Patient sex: M
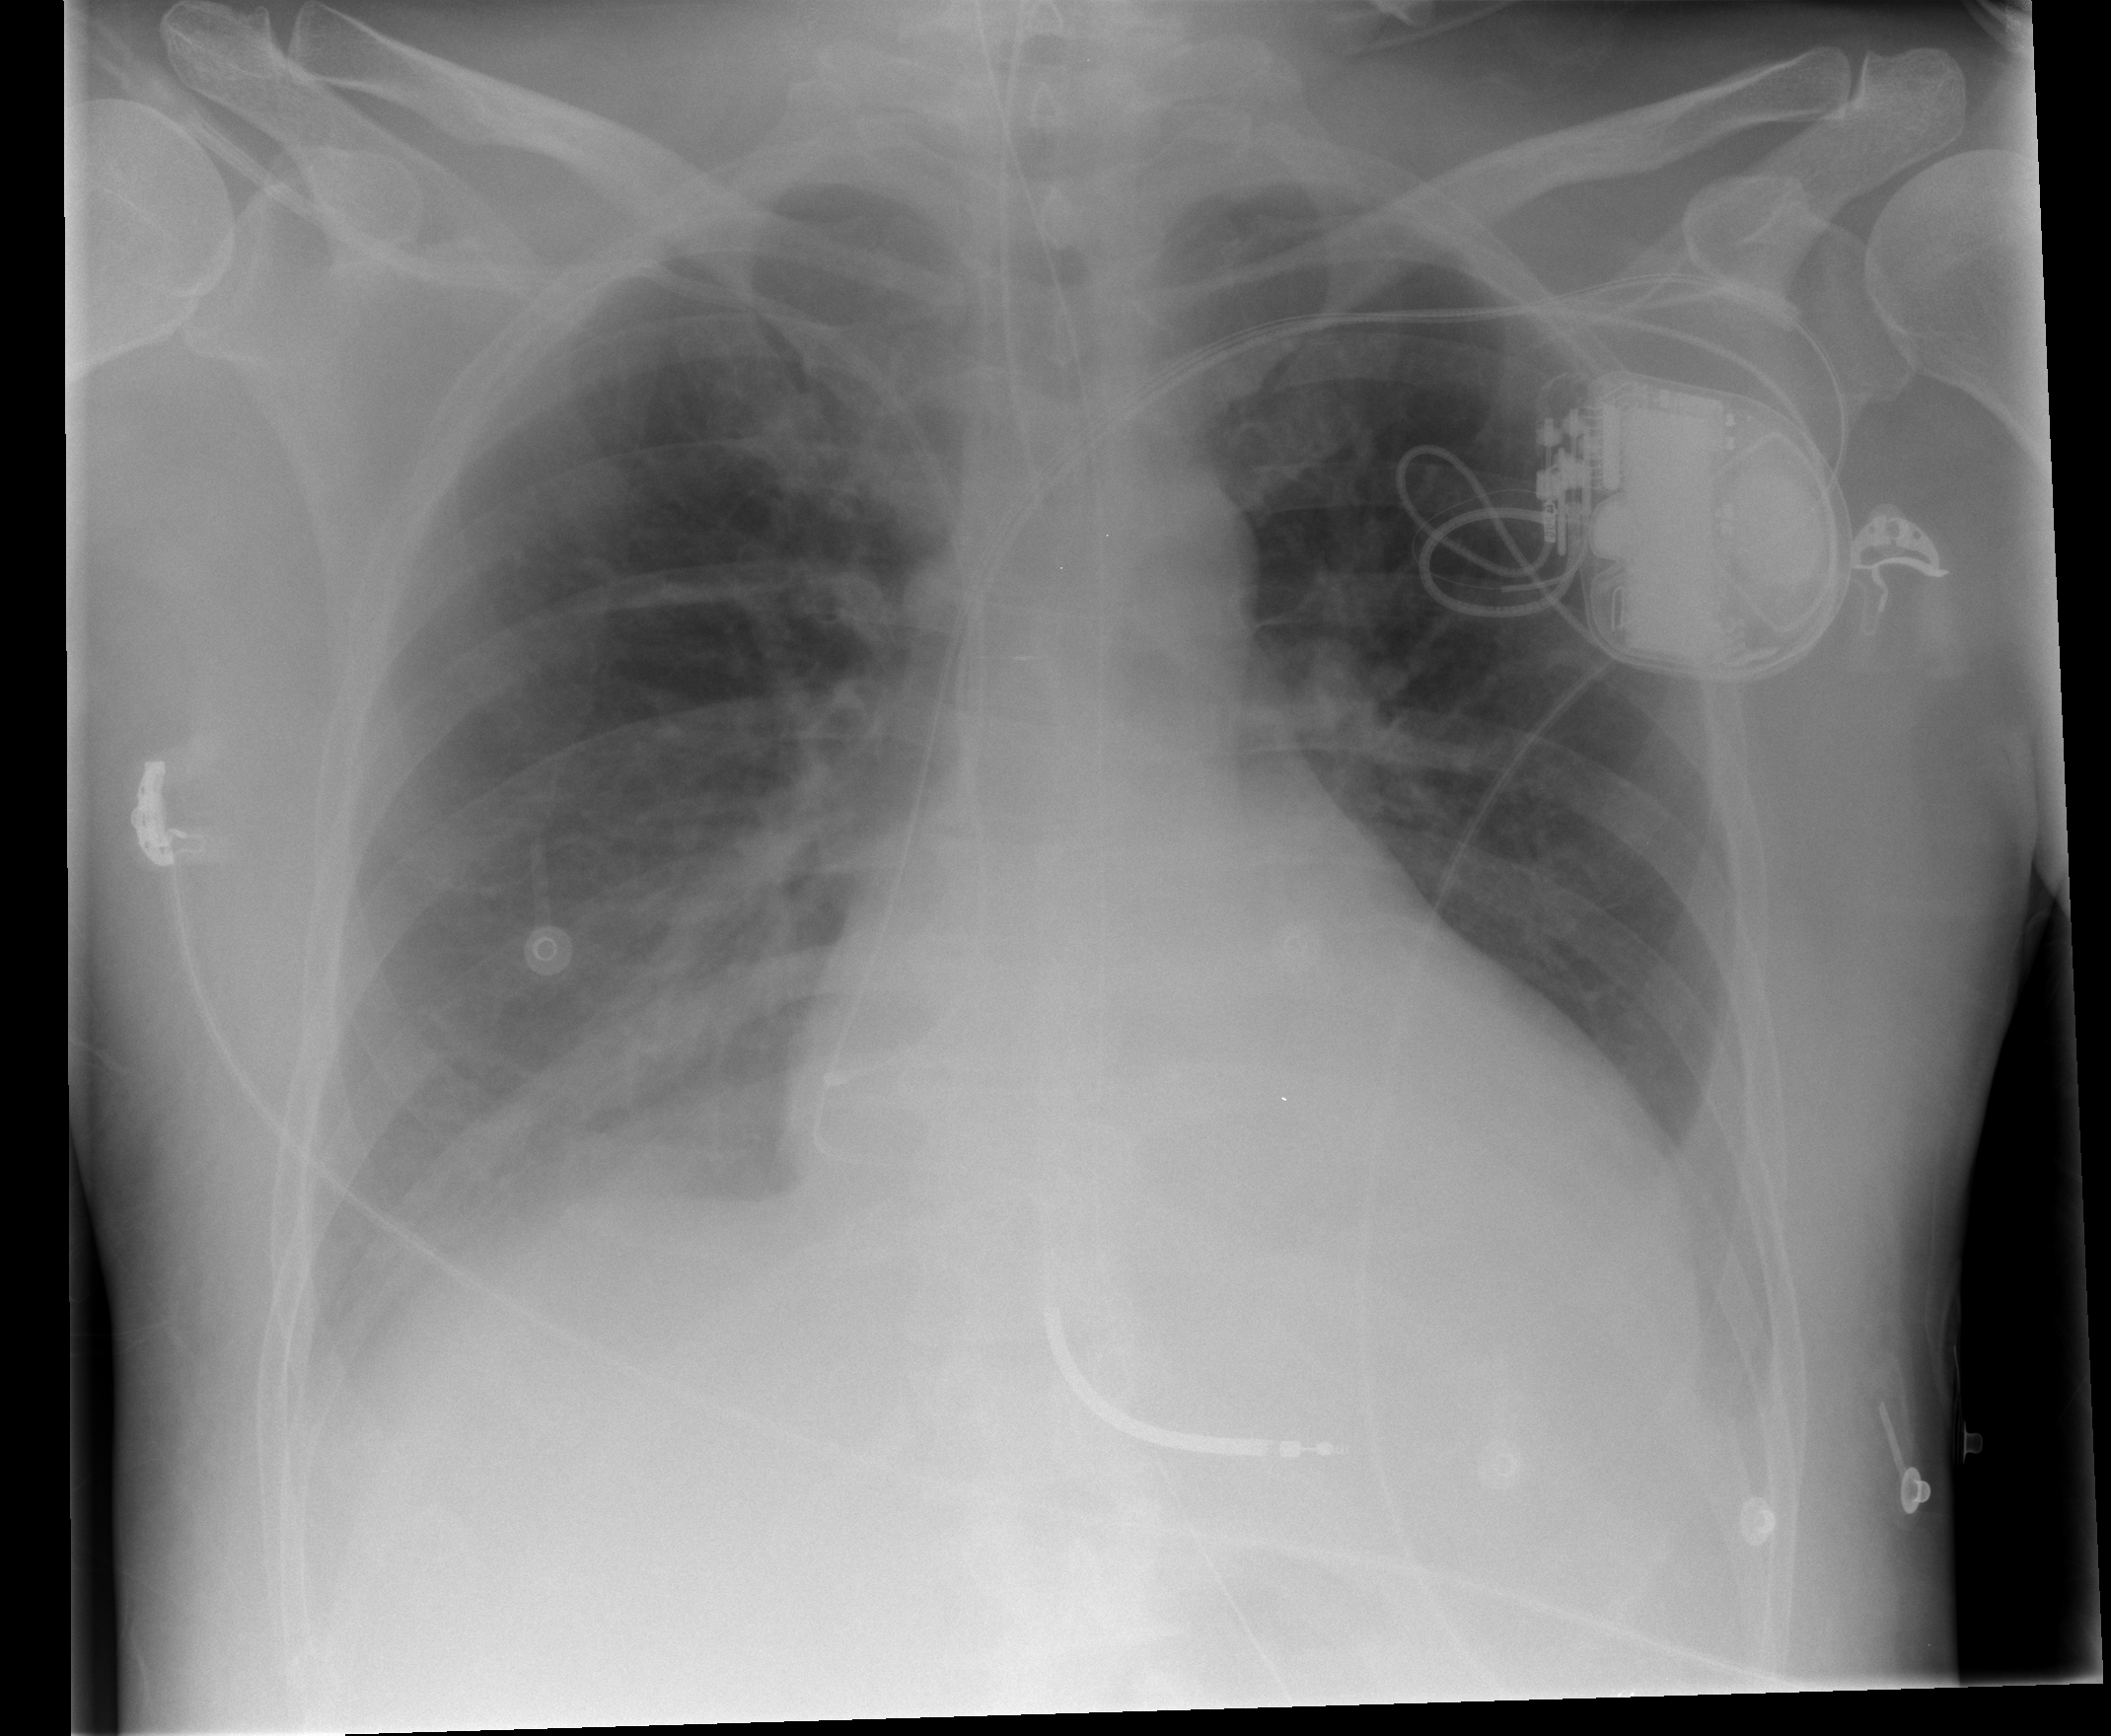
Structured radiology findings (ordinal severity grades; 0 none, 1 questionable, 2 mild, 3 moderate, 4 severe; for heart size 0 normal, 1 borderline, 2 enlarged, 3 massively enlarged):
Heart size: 2
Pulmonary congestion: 2
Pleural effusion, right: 2
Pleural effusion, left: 1
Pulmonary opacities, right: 2
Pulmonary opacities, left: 0
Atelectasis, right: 1
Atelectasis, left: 1